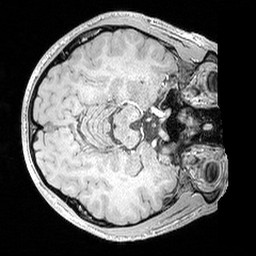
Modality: MP2RAGE
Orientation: axial
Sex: male
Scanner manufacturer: siemens
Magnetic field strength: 3 T
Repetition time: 5 s
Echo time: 0.00292 s